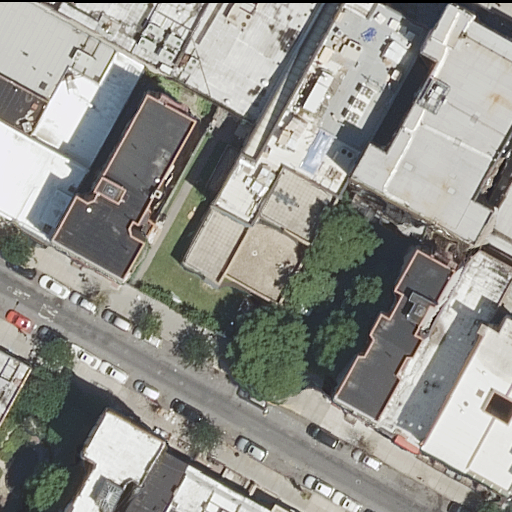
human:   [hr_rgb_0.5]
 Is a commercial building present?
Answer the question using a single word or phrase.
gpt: no

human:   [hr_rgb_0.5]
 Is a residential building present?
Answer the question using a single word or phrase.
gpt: yes

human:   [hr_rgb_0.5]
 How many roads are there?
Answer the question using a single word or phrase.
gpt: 4

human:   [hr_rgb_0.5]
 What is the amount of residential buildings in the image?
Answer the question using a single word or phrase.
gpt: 19

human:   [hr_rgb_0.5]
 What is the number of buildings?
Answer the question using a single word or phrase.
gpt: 19

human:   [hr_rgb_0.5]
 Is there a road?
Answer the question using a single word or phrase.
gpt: yes

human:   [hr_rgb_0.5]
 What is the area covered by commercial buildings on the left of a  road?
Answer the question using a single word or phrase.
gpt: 0m2

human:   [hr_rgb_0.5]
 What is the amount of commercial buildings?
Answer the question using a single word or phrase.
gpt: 0

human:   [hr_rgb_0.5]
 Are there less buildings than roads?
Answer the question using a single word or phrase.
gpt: no

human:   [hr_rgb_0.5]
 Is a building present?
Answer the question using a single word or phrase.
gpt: yes

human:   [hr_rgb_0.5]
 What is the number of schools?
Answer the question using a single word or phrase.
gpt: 1

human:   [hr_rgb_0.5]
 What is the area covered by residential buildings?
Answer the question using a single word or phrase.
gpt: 5612m2

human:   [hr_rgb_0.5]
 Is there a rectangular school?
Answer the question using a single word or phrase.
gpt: yes

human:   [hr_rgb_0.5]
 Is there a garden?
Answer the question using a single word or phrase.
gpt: yes

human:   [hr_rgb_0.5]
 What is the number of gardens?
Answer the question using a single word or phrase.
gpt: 1

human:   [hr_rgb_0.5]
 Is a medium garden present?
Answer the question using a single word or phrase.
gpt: no

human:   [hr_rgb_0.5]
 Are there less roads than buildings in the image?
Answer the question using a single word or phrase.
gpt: yes

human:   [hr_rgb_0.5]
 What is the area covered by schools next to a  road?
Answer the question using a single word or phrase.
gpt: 2m2

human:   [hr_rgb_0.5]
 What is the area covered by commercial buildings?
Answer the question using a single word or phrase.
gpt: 0m2

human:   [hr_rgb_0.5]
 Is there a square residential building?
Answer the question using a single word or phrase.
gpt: no

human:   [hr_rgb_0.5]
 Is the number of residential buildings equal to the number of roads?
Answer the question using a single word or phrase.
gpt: no

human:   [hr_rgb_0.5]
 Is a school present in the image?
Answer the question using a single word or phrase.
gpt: yes

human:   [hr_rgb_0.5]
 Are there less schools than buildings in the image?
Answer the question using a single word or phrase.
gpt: yes

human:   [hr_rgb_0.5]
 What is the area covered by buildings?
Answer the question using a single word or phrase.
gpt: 5612m2

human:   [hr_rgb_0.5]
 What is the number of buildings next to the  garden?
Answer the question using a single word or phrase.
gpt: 19

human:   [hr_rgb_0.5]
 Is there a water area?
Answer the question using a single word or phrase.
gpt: no

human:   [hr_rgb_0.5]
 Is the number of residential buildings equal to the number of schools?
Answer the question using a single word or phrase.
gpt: no

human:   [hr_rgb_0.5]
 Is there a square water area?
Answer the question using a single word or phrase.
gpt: no

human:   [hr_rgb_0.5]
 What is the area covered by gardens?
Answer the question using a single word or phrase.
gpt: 1616m2

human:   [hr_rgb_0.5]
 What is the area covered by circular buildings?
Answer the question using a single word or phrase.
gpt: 0m2

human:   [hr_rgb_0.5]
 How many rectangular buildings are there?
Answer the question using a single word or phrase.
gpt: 11

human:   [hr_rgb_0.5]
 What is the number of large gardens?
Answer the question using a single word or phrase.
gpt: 1

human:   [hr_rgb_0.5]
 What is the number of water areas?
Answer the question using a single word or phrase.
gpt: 0

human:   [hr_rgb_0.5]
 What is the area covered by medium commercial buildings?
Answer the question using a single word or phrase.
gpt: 0m2

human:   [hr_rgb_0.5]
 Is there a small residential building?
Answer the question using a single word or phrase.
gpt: yes

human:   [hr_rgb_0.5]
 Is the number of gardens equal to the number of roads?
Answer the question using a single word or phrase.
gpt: no

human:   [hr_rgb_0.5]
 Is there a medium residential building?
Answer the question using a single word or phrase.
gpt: yes

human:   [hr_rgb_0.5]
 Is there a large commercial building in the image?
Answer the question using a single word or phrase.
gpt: no

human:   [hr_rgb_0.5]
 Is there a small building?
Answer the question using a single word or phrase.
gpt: yes

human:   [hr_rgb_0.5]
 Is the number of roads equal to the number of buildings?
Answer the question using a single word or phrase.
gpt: no

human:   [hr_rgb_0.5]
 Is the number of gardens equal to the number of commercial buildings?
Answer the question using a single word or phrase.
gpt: no

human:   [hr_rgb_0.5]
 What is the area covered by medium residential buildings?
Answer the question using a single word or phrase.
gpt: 2216m2

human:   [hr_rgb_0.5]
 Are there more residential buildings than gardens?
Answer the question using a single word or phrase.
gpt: yes

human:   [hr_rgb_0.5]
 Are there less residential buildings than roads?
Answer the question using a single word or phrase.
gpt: no

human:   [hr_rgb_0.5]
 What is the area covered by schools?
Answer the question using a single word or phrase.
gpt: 2m2

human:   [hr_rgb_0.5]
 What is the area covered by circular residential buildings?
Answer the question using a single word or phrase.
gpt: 0m2

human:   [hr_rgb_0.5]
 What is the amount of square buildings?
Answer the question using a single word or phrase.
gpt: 0

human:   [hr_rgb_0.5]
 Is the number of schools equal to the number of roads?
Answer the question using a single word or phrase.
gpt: no

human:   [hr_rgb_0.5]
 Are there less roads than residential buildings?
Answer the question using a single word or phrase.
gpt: yes

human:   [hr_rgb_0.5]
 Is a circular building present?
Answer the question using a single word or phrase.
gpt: no

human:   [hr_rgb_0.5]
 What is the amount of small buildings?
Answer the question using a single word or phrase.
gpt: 8

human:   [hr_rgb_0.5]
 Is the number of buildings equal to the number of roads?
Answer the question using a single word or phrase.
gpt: no

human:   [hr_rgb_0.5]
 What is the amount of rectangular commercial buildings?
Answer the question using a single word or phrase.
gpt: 0

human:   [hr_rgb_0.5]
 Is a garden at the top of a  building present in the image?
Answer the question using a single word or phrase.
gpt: no

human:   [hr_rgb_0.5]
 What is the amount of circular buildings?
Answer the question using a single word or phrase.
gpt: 0

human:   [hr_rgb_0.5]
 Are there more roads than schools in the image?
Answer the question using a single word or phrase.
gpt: yes

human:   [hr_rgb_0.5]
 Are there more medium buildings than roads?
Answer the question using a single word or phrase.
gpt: yes

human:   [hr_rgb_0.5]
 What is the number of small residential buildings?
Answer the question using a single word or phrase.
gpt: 8

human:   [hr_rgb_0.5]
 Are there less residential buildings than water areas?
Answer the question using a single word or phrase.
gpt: no

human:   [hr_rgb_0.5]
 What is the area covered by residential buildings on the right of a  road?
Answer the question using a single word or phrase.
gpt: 3439m2

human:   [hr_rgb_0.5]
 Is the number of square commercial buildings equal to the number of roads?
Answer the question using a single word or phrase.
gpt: no

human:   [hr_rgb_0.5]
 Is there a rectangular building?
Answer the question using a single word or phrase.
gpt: yes

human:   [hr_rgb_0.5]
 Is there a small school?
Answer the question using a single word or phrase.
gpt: yes

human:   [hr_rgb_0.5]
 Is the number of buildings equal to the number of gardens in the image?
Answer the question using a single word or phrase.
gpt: no